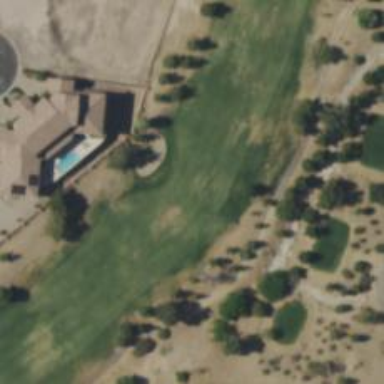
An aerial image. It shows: View of golf hole.